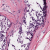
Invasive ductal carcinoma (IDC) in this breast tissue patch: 0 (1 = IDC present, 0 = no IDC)